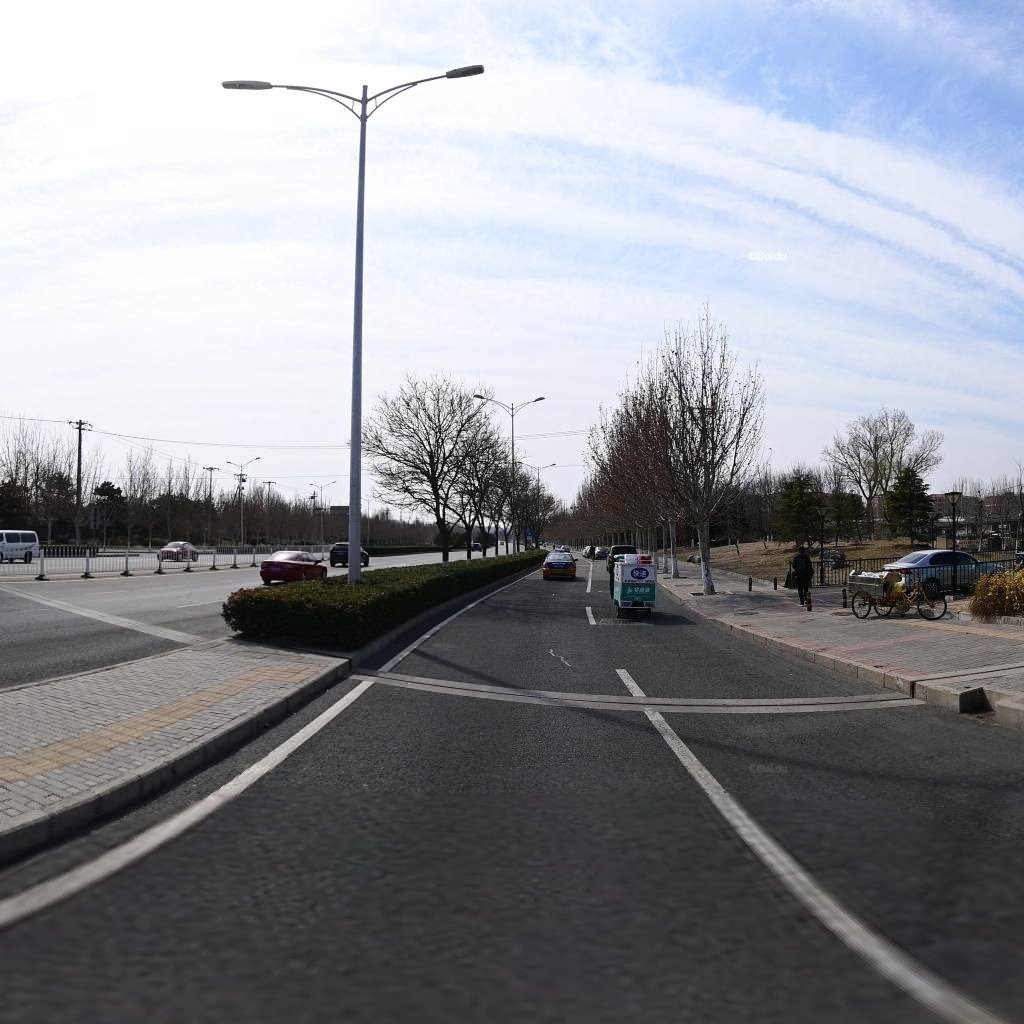
Region: Haidian
Road damage annotations: longitudinal patch